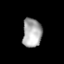
Tissue: lung
Cell type: Epithelial cells
Senescence score: 0.2161
Nuclear area (px): 542
Mean DAPI intensity: 171.524